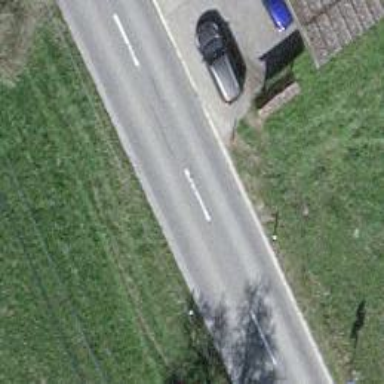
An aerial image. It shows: Tertiary road.